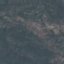
Land use / land cover: HerbaceousVegetation